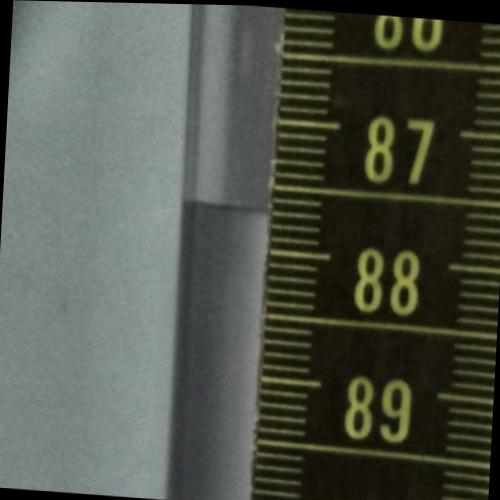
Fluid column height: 87.7 cm